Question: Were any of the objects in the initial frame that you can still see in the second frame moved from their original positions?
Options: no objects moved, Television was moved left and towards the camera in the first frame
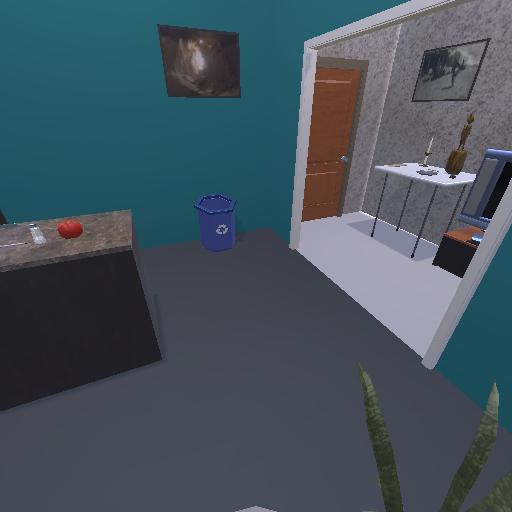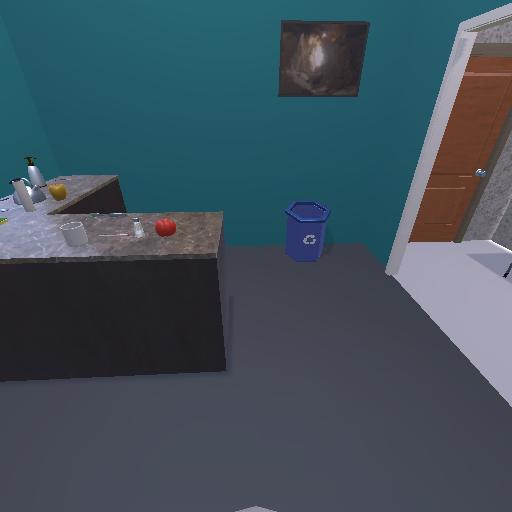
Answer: no objects moved